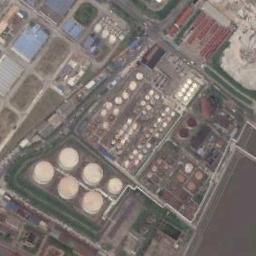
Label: storage_tank